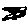
Label: tree